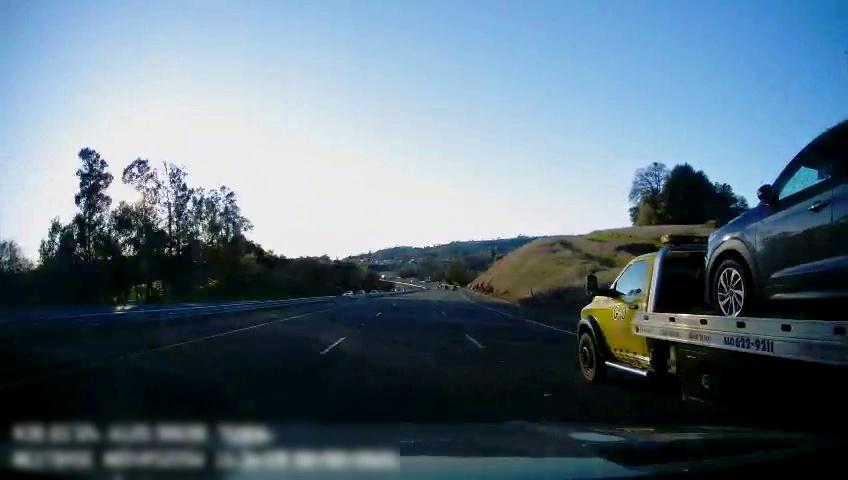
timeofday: Day
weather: Sunny
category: Drivable Space
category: Drivable Space
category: Vehicles | Truck
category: Vehicles | SUV
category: Lanes | Current Lane
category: Lanes | Current Lane
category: Lanes | Alternate Lane
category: Lanes | Alternate Lane